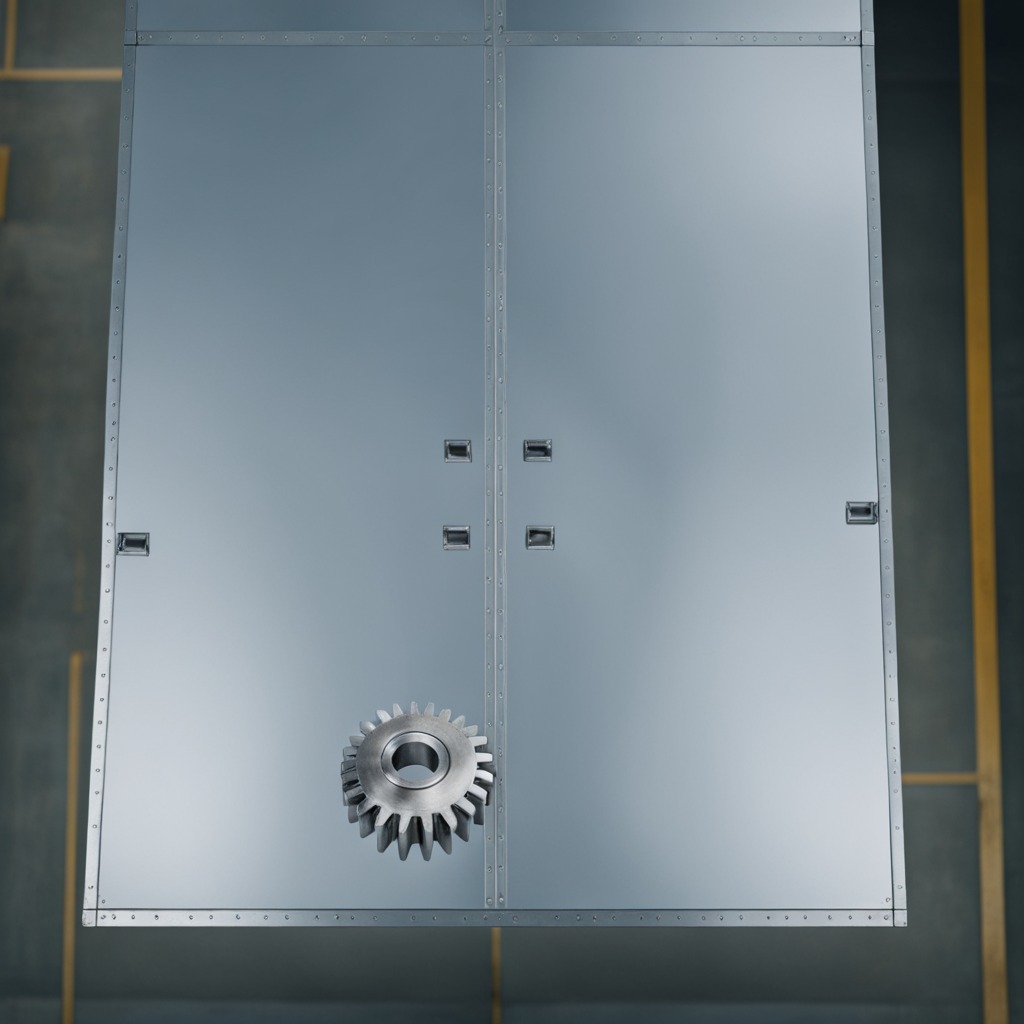
A steel gear with teeth is lying on the toolbox surface.